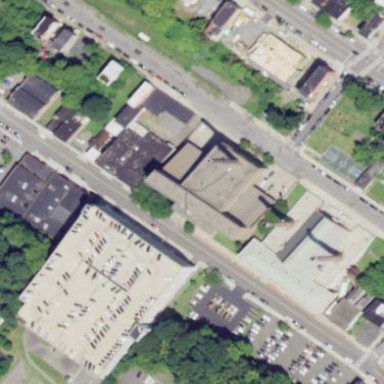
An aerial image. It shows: Building.